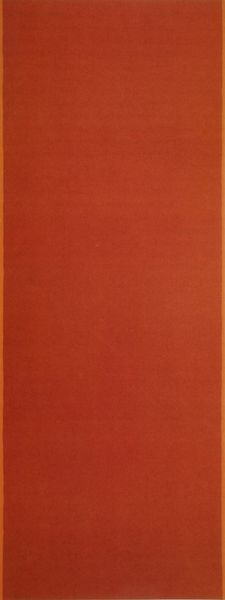
Titel: Day One
Künstler: Barnett Newman
Standort: New York (New York)
Institution: Whitney Museum of American Art
Schlagwörter: gemälde, gelb, orange, rot, öl, abstrakt, monochrom, rand, schmal, hoch, foto, rechteck, farbfläche, rein, rothko